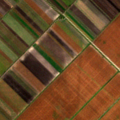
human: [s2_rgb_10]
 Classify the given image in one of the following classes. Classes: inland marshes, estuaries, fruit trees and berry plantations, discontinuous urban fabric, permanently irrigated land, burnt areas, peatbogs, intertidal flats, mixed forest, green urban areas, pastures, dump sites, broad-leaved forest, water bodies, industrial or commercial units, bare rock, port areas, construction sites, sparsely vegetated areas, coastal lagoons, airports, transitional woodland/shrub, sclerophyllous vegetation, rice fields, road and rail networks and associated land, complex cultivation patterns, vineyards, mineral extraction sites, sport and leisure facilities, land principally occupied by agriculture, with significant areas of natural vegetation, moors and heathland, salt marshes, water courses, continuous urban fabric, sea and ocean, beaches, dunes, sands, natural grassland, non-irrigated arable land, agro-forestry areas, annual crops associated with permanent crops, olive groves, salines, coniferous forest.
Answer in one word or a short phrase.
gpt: non-irrigated arable land